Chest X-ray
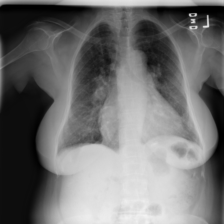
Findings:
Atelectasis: negative
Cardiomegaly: positive
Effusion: negative
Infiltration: negative
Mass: negative
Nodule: negative
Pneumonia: negative
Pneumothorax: negative
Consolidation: negative
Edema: negative
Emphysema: negative
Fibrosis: negative
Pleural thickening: negative
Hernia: negative